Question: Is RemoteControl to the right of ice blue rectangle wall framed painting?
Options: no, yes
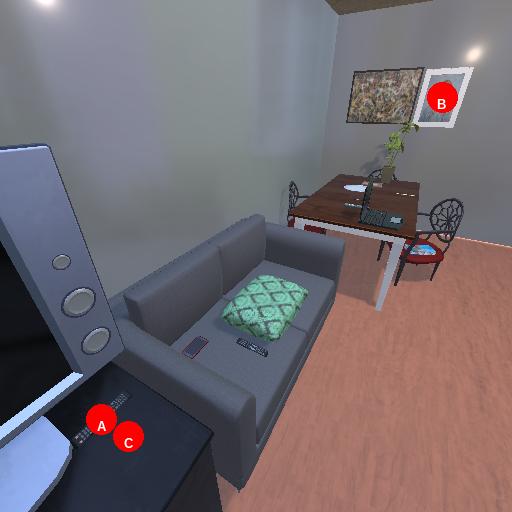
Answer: no